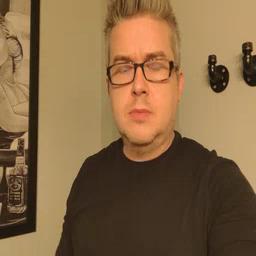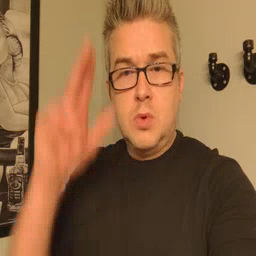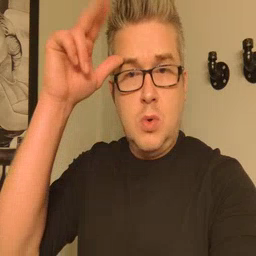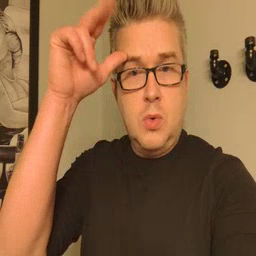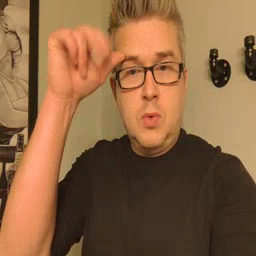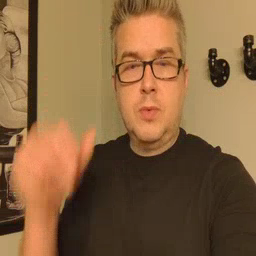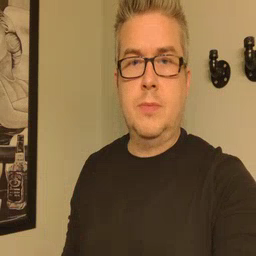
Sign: horse